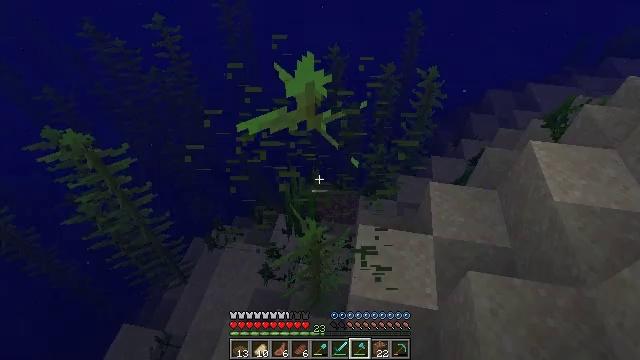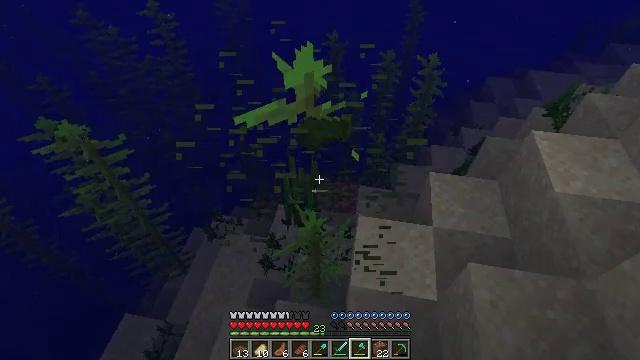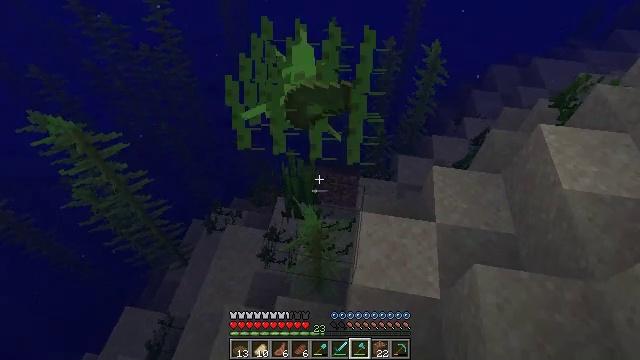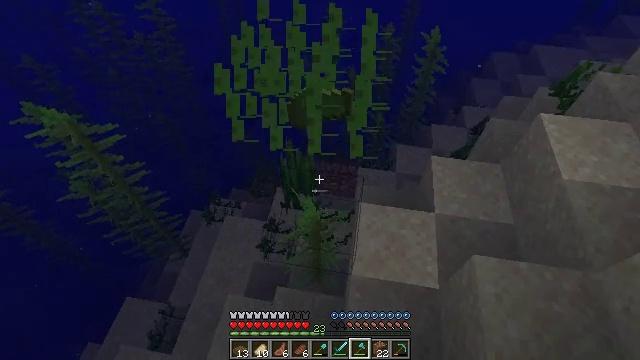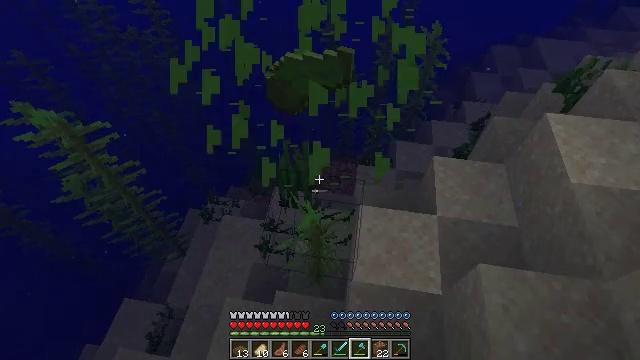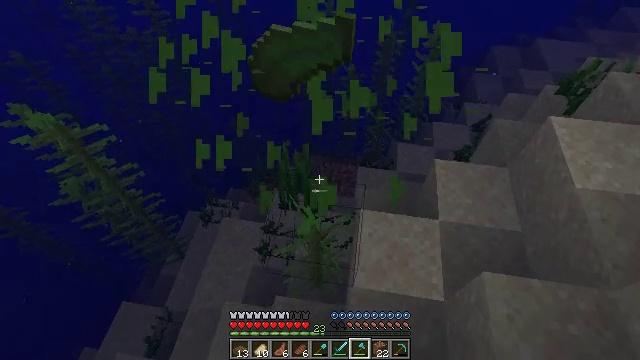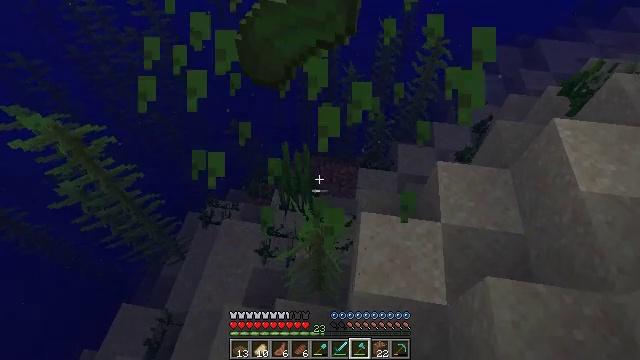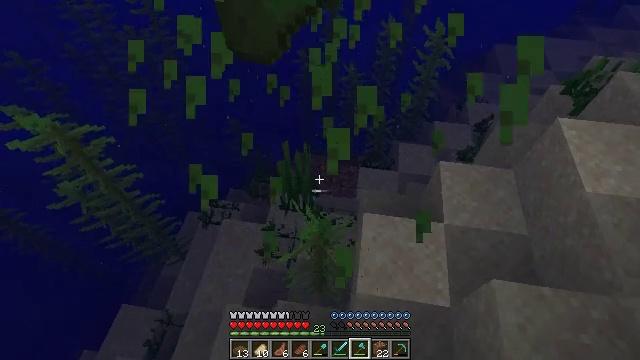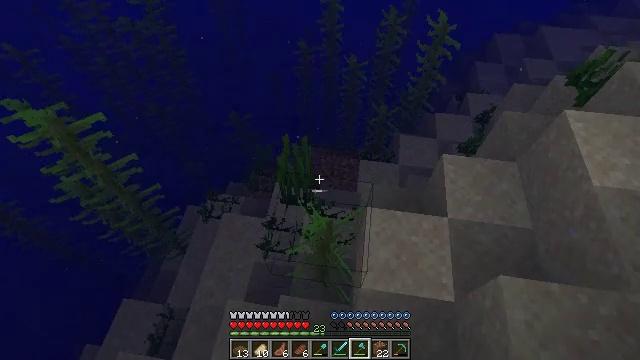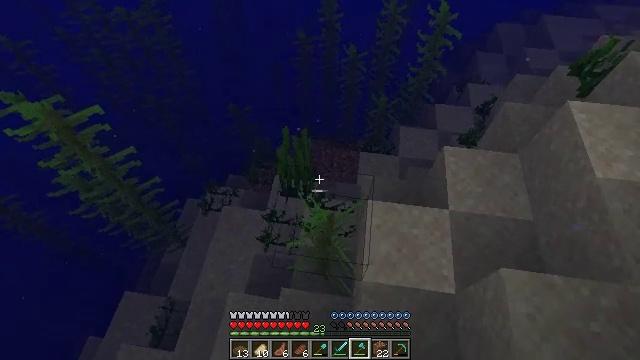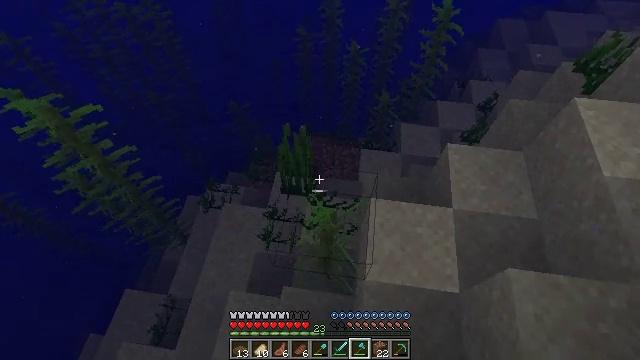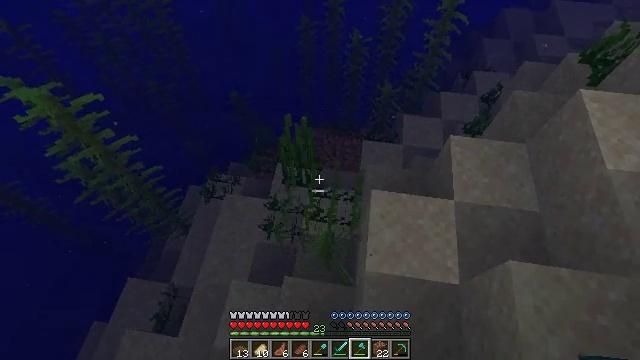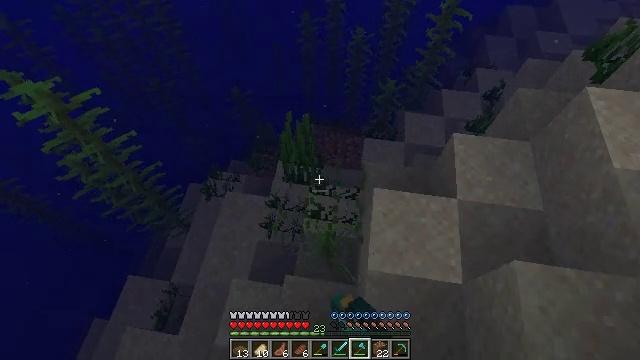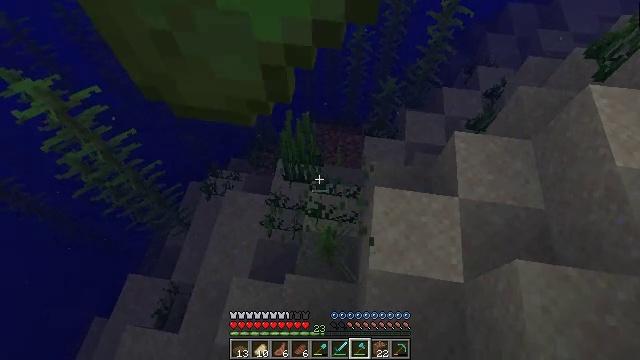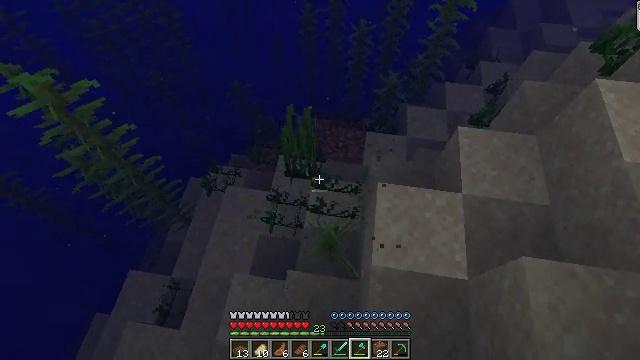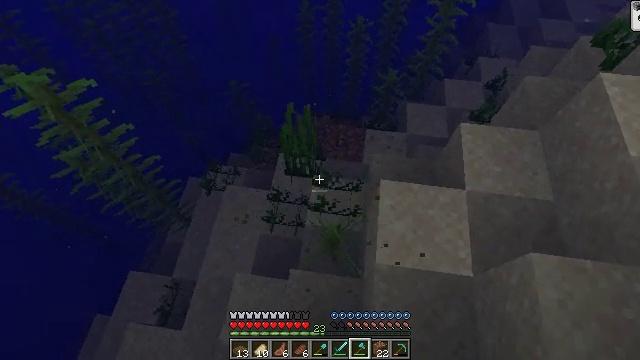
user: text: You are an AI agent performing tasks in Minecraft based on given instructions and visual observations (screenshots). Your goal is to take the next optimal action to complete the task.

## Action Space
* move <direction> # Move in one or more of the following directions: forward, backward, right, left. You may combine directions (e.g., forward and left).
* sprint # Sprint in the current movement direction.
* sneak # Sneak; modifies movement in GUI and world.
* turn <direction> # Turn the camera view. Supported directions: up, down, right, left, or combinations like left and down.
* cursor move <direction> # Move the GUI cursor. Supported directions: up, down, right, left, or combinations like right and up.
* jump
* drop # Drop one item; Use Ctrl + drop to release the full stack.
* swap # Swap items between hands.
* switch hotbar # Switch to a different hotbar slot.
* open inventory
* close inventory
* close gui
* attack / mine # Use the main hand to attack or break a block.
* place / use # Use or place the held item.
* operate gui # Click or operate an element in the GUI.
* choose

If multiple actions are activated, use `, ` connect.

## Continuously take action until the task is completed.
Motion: motion action
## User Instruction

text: Mine the kelp to collect it for resources.
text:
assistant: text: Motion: move forward, turn down
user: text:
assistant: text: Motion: move forward, turn down
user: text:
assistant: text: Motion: move forward, turn down
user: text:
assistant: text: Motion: move forward, turn down
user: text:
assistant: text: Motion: no_op
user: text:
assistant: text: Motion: move left
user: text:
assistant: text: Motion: move left
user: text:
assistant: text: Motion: turn down
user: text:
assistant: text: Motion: turn down
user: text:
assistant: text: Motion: no_op
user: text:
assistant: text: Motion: turn down, attack / mine
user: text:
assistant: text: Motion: attack / mine
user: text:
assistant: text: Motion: attack / mine
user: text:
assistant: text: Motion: move left
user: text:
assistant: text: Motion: move left
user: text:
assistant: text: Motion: move left, turn right
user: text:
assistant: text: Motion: move left, turn right
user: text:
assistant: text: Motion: move left, turn right
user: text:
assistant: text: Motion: turn right
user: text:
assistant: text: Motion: no_op
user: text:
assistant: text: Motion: move forward
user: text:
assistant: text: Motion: move forward
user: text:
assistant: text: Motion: move forward
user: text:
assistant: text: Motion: move forward, turn down
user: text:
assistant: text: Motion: move forward, turn right and down
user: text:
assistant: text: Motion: move forward, turn right and down
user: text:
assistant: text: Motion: turn right
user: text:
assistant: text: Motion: turn right and down
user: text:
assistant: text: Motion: turn right and down
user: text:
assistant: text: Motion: turn right